CT reconstruction: convct
Segmentation target: spine
Patient: F, age 73
ISS stage: Stage 3
Metal implant: no
Axial slice:
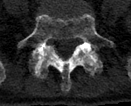
Sagittal slice:
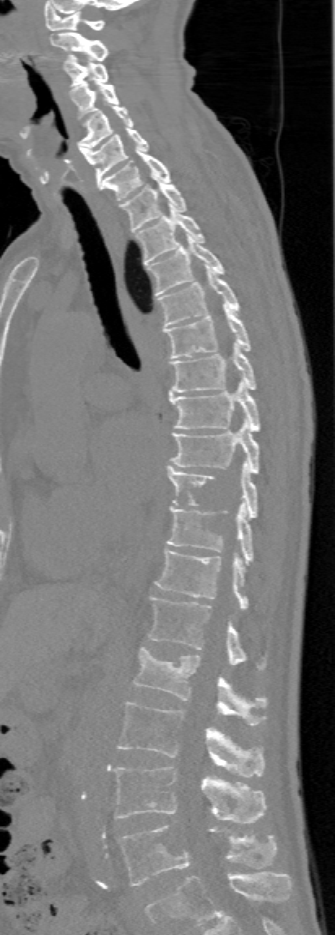